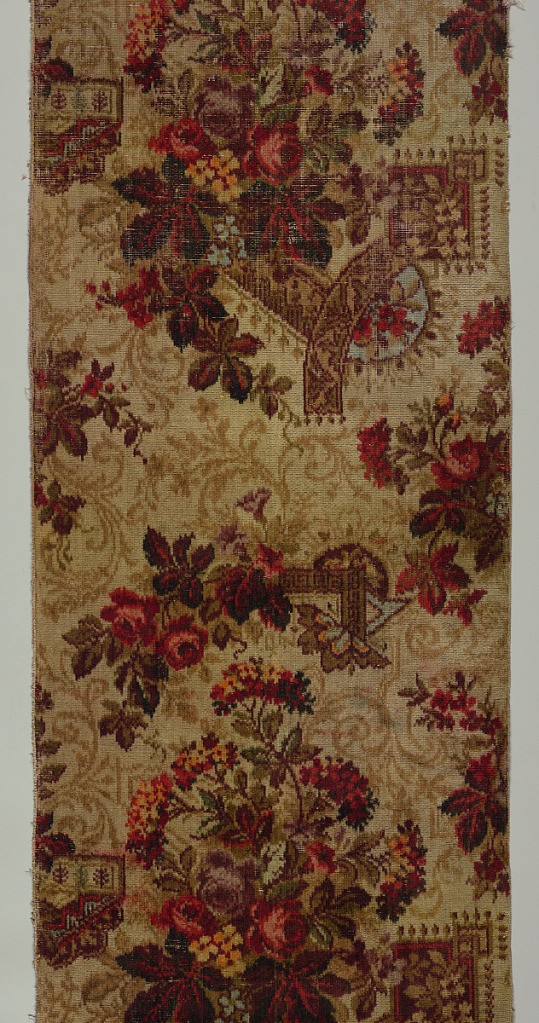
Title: Carpet fragment
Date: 1850–1900
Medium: cotton, bast fiber, wool Technique: printed supplementary warp-cut pile
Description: Repeat of sprays of flowers within geometric brackets in bright and dark colors, mainly reds, black, browns, yellow-tans, and light blue on a vine pattern background in dark orange on ivory.